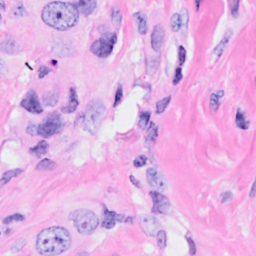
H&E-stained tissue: Breast